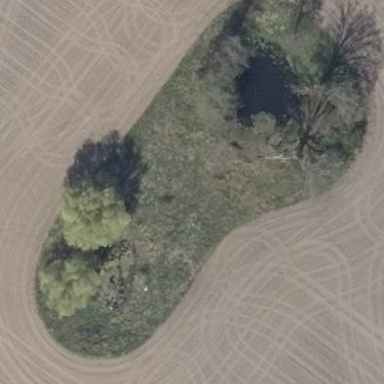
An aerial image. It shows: Pond surrounded by natural water.